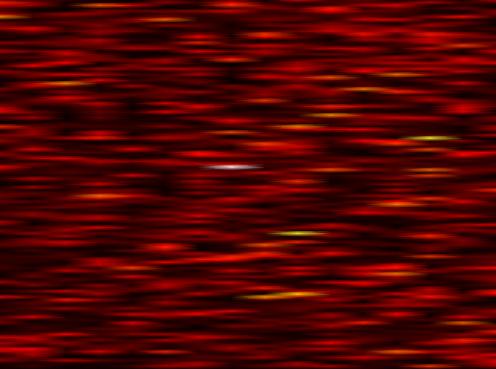
Label: WOLA